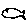
Label: fish